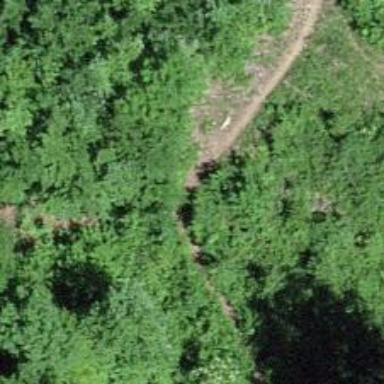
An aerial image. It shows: Unpaved path.